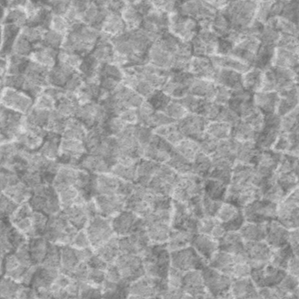
Label: frost